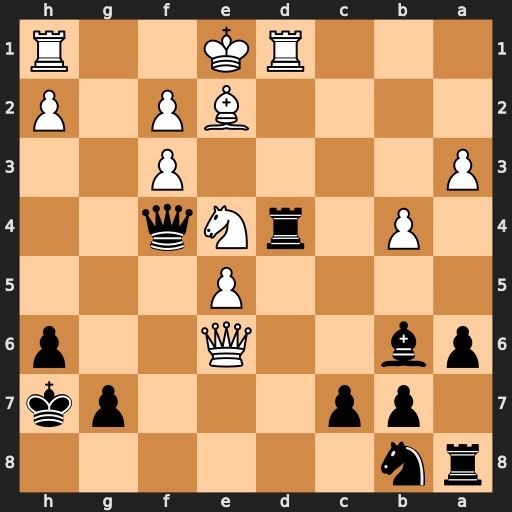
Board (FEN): rn6/1pp3pk/pb2Q2p/4P3/1P1rNq2/P4P2/4BP1P/3RK2R
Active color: b
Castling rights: K
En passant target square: -
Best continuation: Rxe4 fxe4 Bxf2+